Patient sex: F
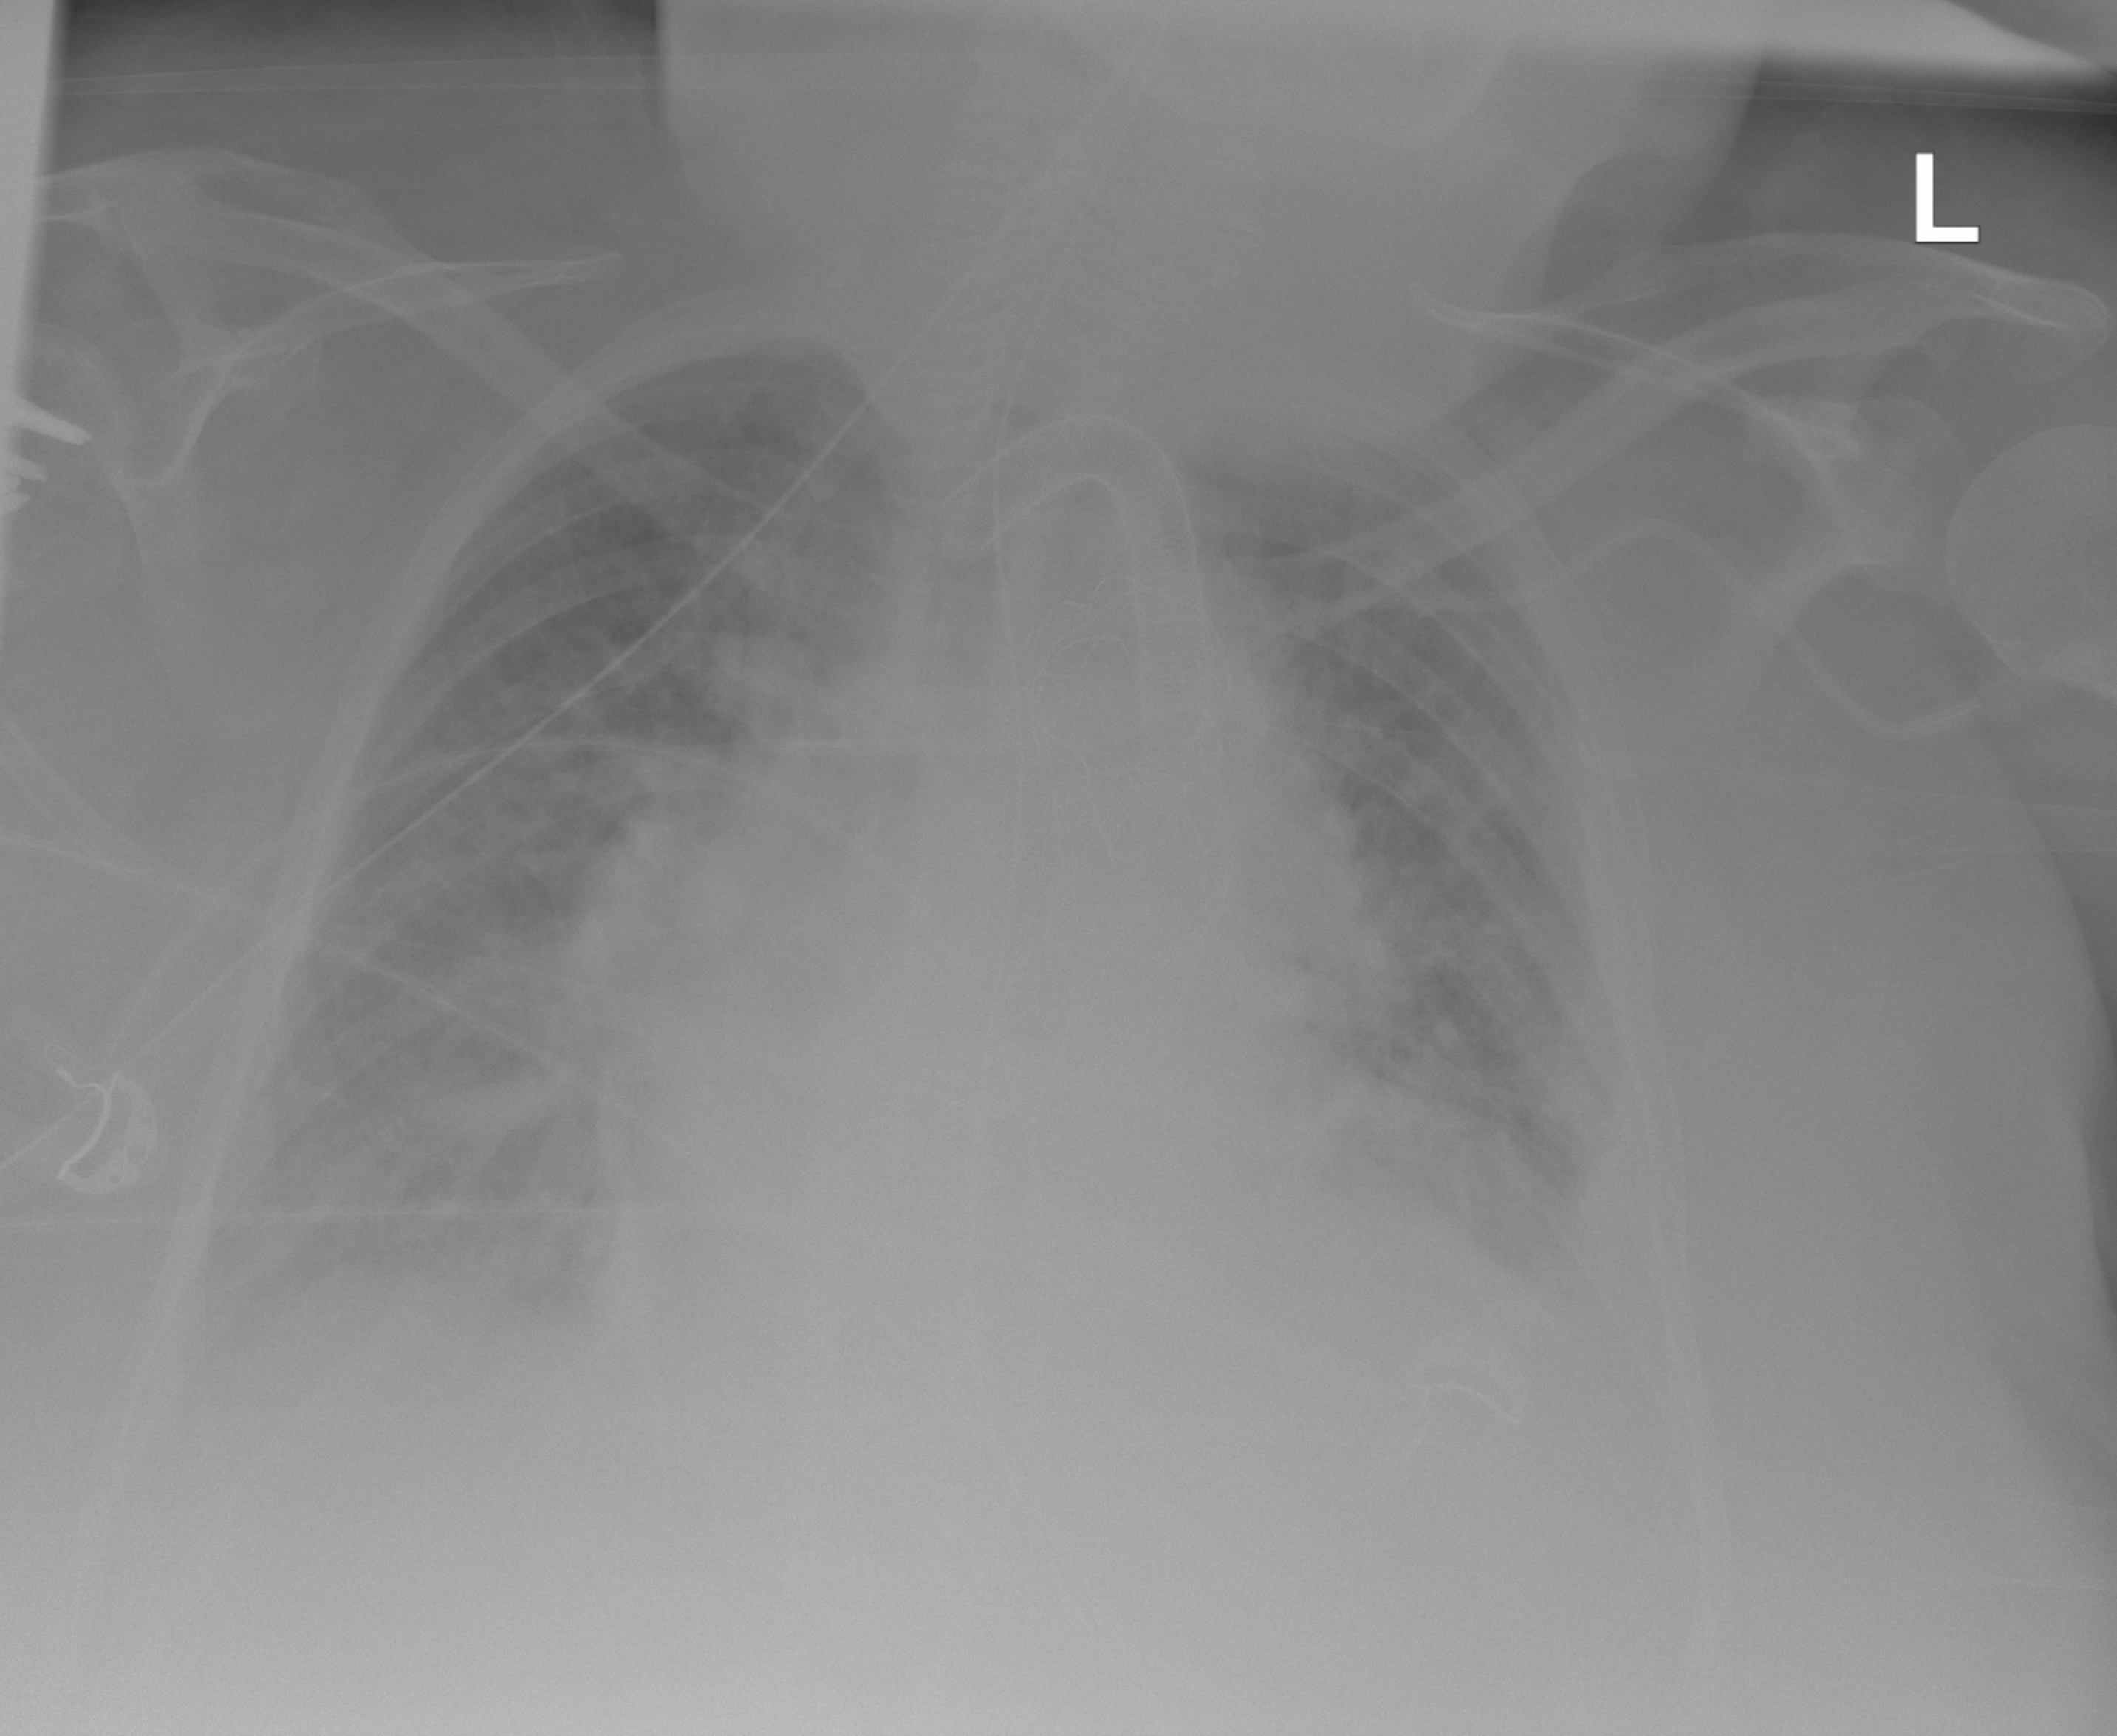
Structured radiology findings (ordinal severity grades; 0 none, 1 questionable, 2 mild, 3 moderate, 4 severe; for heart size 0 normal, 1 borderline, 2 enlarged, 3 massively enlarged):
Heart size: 2
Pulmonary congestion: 0
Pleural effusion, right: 0
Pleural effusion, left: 2
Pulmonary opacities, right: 0
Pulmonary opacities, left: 1
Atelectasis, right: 0
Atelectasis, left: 2